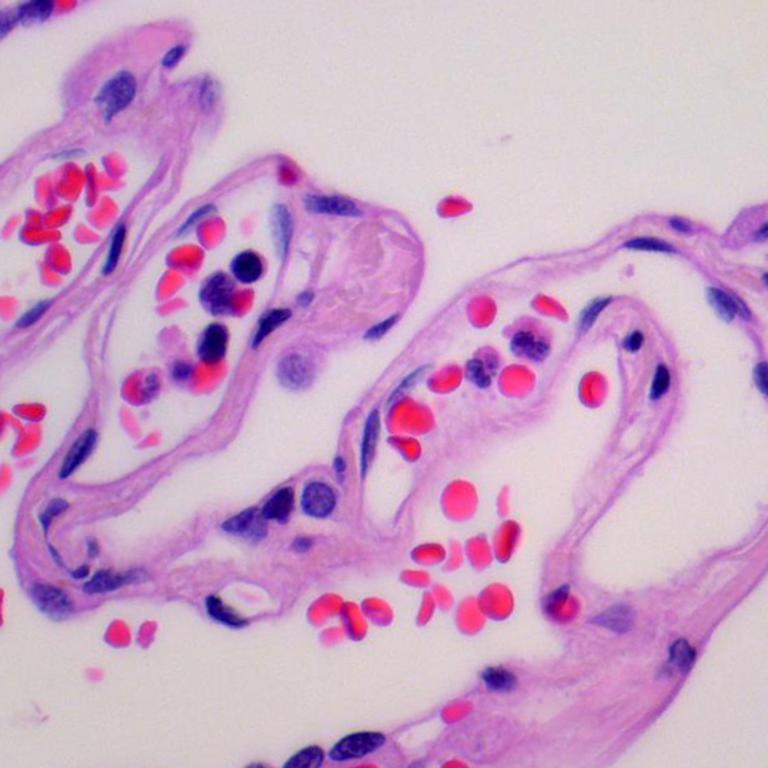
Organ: lung
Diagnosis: benign